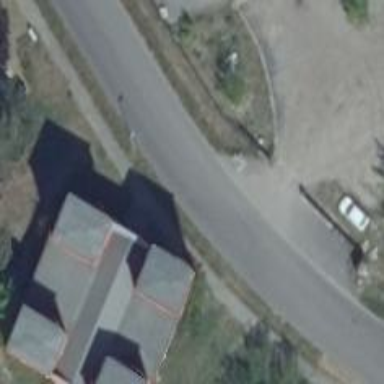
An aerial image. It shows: Residential road with asphalt surface.